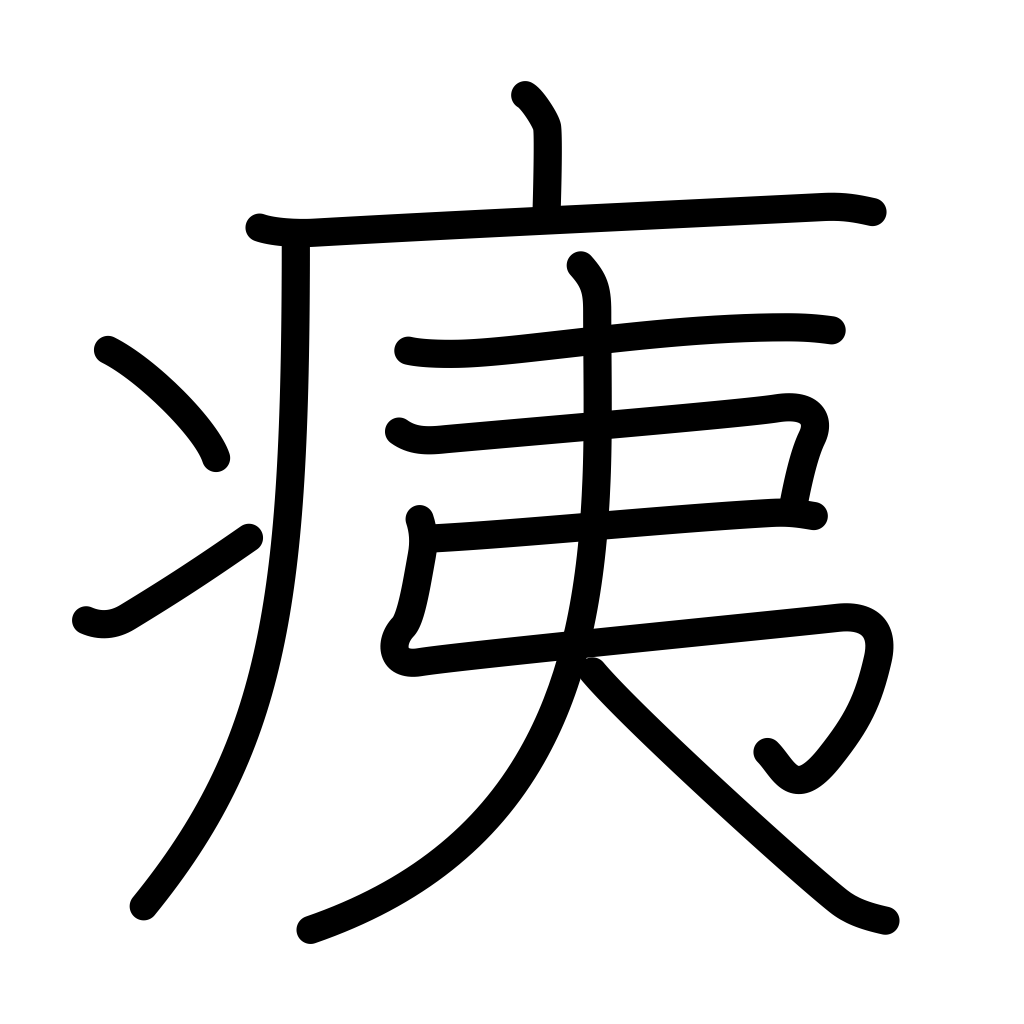
Meaning: injury